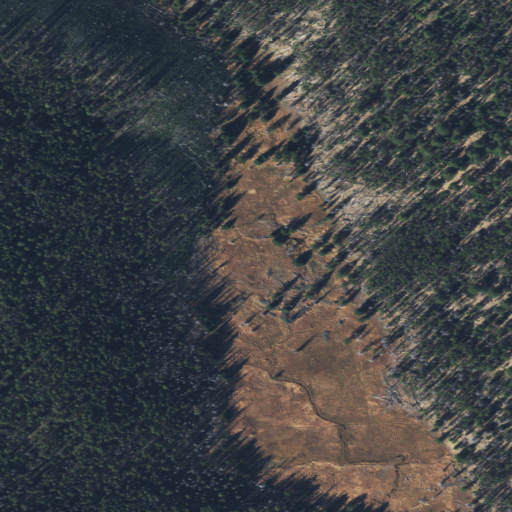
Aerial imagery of depression(s) in Montana named Beaver Pond Basin containing evergreen forest and shrub